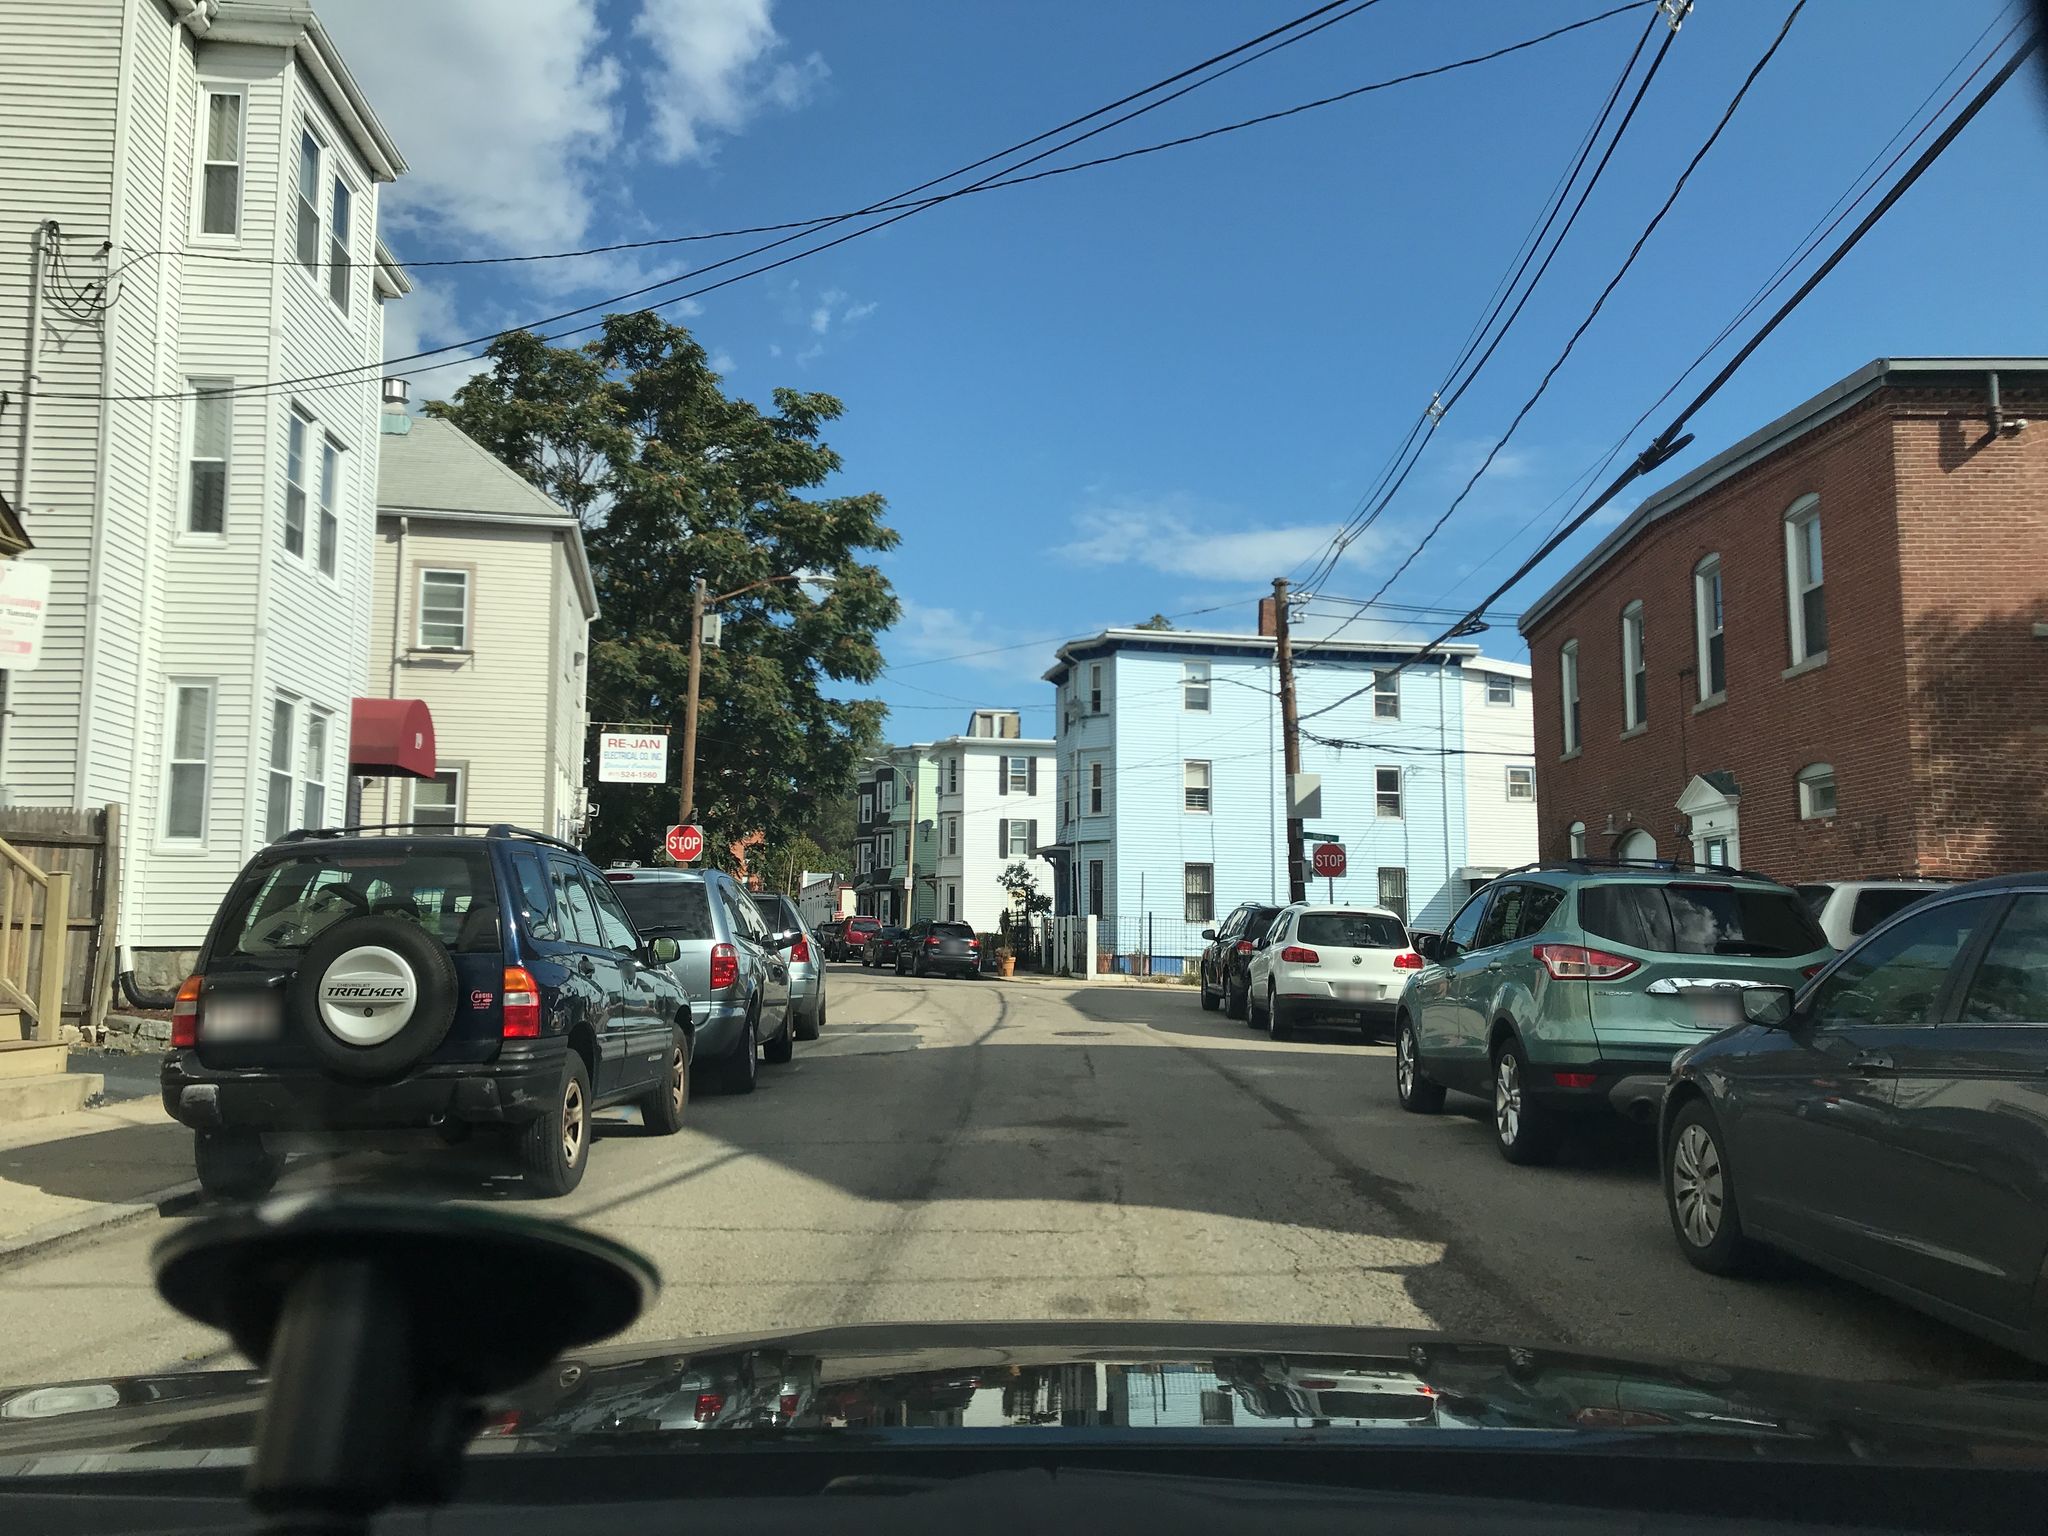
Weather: clear
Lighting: day
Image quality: good
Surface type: driving surface
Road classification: residential
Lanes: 1
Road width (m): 11.6
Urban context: urban centre
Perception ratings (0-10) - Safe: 5.39, Lively: 8.76, Beautiful: 2.23, Boring: 5.59, Depressing: 3.34, Wealthy: 5.36